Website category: jobs
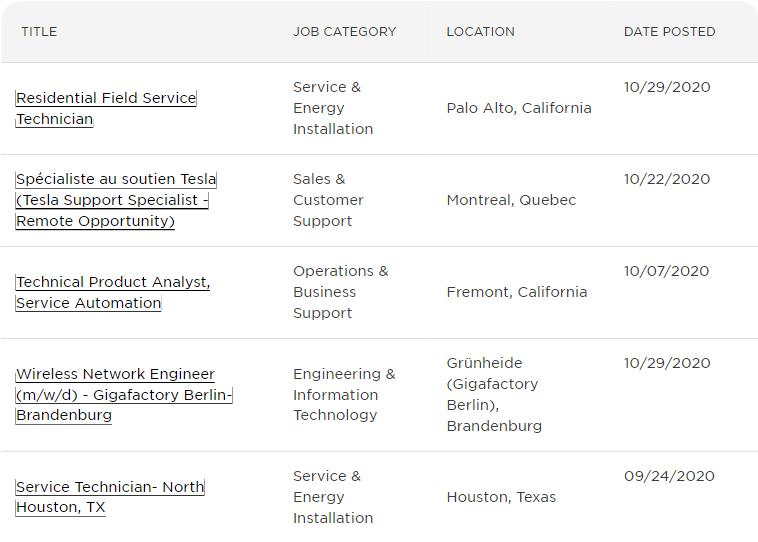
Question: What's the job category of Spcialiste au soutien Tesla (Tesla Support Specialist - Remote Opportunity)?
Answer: Sales & Customer Support

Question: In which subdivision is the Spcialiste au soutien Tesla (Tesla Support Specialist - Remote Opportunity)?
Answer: Sales & Customer Support

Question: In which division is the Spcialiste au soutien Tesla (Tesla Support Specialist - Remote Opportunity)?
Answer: Sales & Customer Support

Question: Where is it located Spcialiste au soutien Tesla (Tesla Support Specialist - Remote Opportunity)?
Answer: Sales & Customer Support

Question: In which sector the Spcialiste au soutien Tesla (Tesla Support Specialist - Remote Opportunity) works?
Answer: Sales & Customer Support

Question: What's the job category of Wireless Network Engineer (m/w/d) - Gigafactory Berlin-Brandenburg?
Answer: Engineering & Information Technology

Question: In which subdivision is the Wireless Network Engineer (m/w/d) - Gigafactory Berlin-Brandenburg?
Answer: Engineering & Information Technology

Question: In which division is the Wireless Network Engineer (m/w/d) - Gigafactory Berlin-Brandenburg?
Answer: Engineering & Information Technology

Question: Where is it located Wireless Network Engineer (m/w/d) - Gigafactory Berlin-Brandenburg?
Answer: Engineering & Information Technology

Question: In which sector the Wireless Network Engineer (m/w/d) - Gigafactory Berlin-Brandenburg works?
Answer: Engineering & Information Technology

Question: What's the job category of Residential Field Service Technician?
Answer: Service & Energy Installation

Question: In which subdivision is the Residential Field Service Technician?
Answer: Service & Energy Installation

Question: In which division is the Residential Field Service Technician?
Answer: Service & Energy Installation

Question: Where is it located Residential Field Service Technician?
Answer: Service & Energy Installation

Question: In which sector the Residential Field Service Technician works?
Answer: Service & Energy Installation

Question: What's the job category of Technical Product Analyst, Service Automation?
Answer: Operations & Business Support

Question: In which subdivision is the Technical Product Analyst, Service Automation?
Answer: Operations & Business Support

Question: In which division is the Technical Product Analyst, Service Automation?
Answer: Operations & Business Support

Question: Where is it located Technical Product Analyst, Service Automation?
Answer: Operations & Business Support

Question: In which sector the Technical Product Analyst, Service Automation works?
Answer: Operations & Business Support

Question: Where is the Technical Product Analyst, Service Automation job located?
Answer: Fremont, California

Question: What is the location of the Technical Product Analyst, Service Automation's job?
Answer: Fremont, California

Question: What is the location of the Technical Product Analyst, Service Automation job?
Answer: Fremont, California

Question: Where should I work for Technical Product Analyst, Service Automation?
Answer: Fremont, California

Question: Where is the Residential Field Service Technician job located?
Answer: Palo Alto, California

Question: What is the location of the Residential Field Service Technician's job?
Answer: Palo Alto, California

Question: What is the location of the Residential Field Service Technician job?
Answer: Palo Alto, California

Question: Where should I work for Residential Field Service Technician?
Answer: Palo Alto, California

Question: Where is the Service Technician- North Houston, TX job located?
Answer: Houston, Texas

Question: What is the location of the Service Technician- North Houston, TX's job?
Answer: Houston, Texas

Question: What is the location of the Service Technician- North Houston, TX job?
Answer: Houston, Texas

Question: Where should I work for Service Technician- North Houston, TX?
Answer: Houston, Texas

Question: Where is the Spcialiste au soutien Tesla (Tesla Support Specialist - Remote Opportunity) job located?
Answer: Montreal, Quebec

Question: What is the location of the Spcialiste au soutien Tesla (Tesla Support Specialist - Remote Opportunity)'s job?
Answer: Montreal, Quebec

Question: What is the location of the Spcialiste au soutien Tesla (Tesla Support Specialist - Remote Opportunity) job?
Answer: Montreal, Quebec

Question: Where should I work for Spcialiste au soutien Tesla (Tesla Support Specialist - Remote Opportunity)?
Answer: Montreal, Quebec

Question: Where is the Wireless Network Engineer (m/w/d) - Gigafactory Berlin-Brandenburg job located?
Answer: Grnheide (Gigafactory Berlin), Brandenburg

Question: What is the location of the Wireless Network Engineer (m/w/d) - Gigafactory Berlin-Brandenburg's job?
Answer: Grnheide (Gigafactory Berlin), Brandenburg

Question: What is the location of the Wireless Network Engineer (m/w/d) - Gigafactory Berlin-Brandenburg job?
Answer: Grnheide (Gigafactory Berlin), Brandenburg

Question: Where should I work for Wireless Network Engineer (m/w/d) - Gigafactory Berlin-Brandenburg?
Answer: Grnheide (Gigafactory Berlin), Brandenburg

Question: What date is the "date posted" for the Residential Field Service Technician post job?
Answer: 10/29/2020

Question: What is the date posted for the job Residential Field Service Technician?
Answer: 10/29/2020

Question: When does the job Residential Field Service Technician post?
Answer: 10/29/2020

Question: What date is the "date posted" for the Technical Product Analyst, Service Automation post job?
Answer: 10/07/2020

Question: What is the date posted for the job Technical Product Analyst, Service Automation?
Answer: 10/07/2020

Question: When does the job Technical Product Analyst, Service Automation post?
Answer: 10/07/2020

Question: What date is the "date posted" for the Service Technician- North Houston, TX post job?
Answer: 09/24/2020

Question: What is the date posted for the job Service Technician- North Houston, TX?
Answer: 09/24/2020

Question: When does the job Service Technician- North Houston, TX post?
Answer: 09/24/2020

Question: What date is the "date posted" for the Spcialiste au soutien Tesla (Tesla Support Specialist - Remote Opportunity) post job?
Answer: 10/22/2020

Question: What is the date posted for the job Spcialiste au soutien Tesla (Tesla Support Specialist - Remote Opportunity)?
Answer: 10/22/2020

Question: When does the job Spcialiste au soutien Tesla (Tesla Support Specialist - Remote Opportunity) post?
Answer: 10/22/2020

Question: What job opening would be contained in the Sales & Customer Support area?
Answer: Spcialiste au soutien Tesla (Tesla Support Specialist - Remote Opportunity)

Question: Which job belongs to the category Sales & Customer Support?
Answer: Spcialiste au soutien Tesla (Tesla Support Specialist - Remote Opportunity)

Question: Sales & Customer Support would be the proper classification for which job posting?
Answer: Spcialiste au soutien Tesla (Tesla Support Specialist - Remote Opportunity)

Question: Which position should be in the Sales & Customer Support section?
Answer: Spcialiste au soutien Tesla (Tesla Support Specialist - Remote Opportunity)

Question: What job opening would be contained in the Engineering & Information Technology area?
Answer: Wireless Network Engineer (m/w/d) - Gigafactory Berlin-Brandenburg

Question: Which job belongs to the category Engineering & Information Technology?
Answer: Wireless Network Engineer (m/w/d) - Gigafactory Berlin-Brandenburg

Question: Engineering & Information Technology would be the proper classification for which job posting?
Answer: Wireless Network Engineer (m/w/d) - Gigafactory Berlin-Brandenburg

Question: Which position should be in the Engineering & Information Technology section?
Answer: Wireless Network Engineer (m/w/d) - Gigafactory Berlin-Brandenburg

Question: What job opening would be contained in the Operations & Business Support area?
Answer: Technical Product Analyst, Service Automation

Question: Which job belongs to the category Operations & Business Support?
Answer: Technical Product Analyst, Service Automation

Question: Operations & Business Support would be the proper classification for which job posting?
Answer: Technical Product Analyst, Service Automation

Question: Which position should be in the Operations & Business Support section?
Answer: Technical Product Analyst, Service Automation